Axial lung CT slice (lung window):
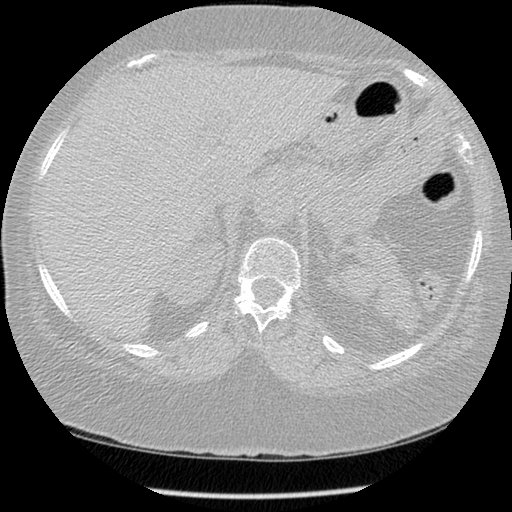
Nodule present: no